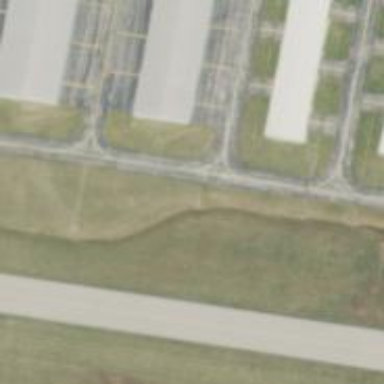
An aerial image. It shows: View of taxiway at the airport.